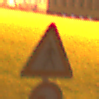
Verkehrszeichen: FussgaengerRechts
Zusatzzeichen unten: UeberholverbotKraftfahrzeuge
Umgebung: Outdoor, Suburban
Tageszeit: Night
Wetter: PartlyCloudy
Licht: Artificial
Jahreszeit: NotSpecified
Kontrast: HighContrast